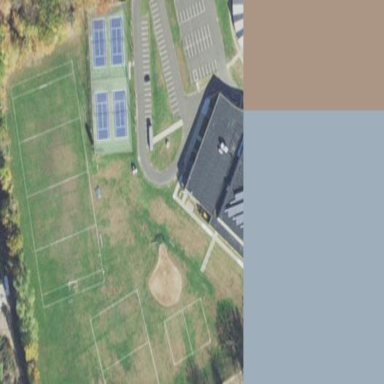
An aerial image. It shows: School.